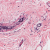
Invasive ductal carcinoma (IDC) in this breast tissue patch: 0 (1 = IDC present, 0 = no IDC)